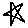
Label: star